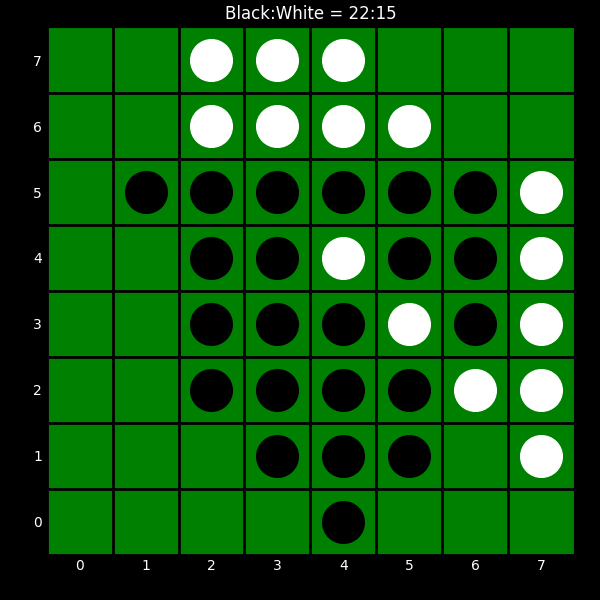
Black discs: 22
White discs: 15